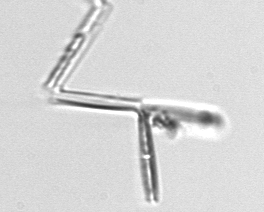
Label: Thalassionema